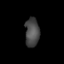
Tissue: skin
Cell type: Epithelial cells
Senescence score: 0.1731
Nuclear area (px): 407
Mean DAPI intensity: 71.897